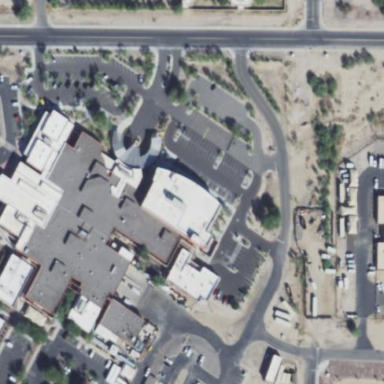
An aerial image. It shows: Hospital building.